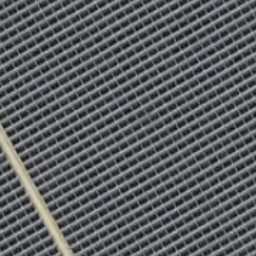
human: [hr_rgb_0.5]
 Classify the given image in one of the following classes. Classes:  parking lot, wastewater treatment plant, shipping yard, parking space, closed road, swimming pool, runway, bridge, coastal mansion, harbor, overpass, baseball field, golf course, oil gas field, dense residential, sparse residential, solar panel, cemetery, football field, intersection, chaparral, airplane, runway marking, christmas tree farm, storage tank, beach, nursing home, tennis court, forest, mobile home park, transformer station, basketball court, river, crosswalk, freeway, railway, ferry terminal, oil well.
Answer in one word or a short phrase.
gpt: solar panel